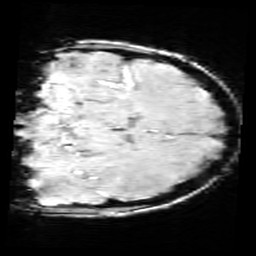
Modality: SWI
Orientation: coronal
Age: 12
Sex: female
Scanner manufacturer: siemens
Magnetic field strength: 3 T
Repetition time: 0.027 s
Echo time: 0.02 s